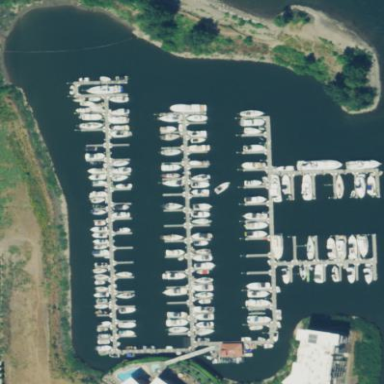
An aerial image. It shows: Marina on leisure land.